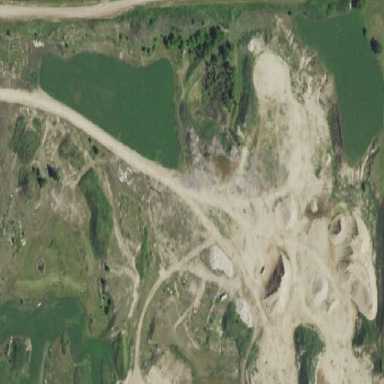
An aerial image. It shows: Quarry area.